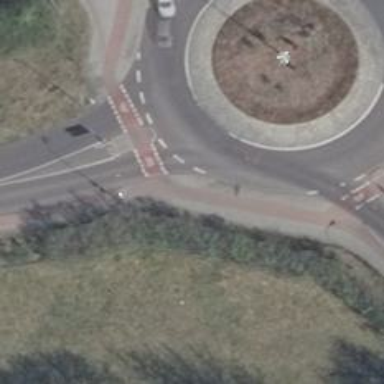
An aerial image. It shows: Unclassified road with cycle track on the right side.